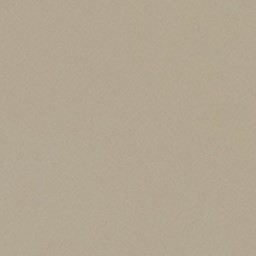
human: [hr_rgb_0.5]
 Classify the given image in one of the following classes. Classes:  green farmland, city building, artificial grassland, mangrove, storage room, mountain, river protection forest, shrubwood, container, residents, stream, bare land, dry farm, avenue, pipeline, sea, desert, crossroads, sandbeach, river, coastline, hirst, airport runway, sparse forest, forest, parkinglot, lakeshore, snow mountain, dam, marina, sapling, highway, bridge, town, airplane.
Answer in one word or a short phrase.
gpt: desert